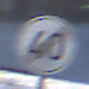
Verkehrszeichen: EndeGeschwindigkeit40
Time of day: MorningAfternoon
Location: Outdoor (Nature)
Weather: PartlyCloudy
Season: Winter
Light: Natural